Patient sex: F
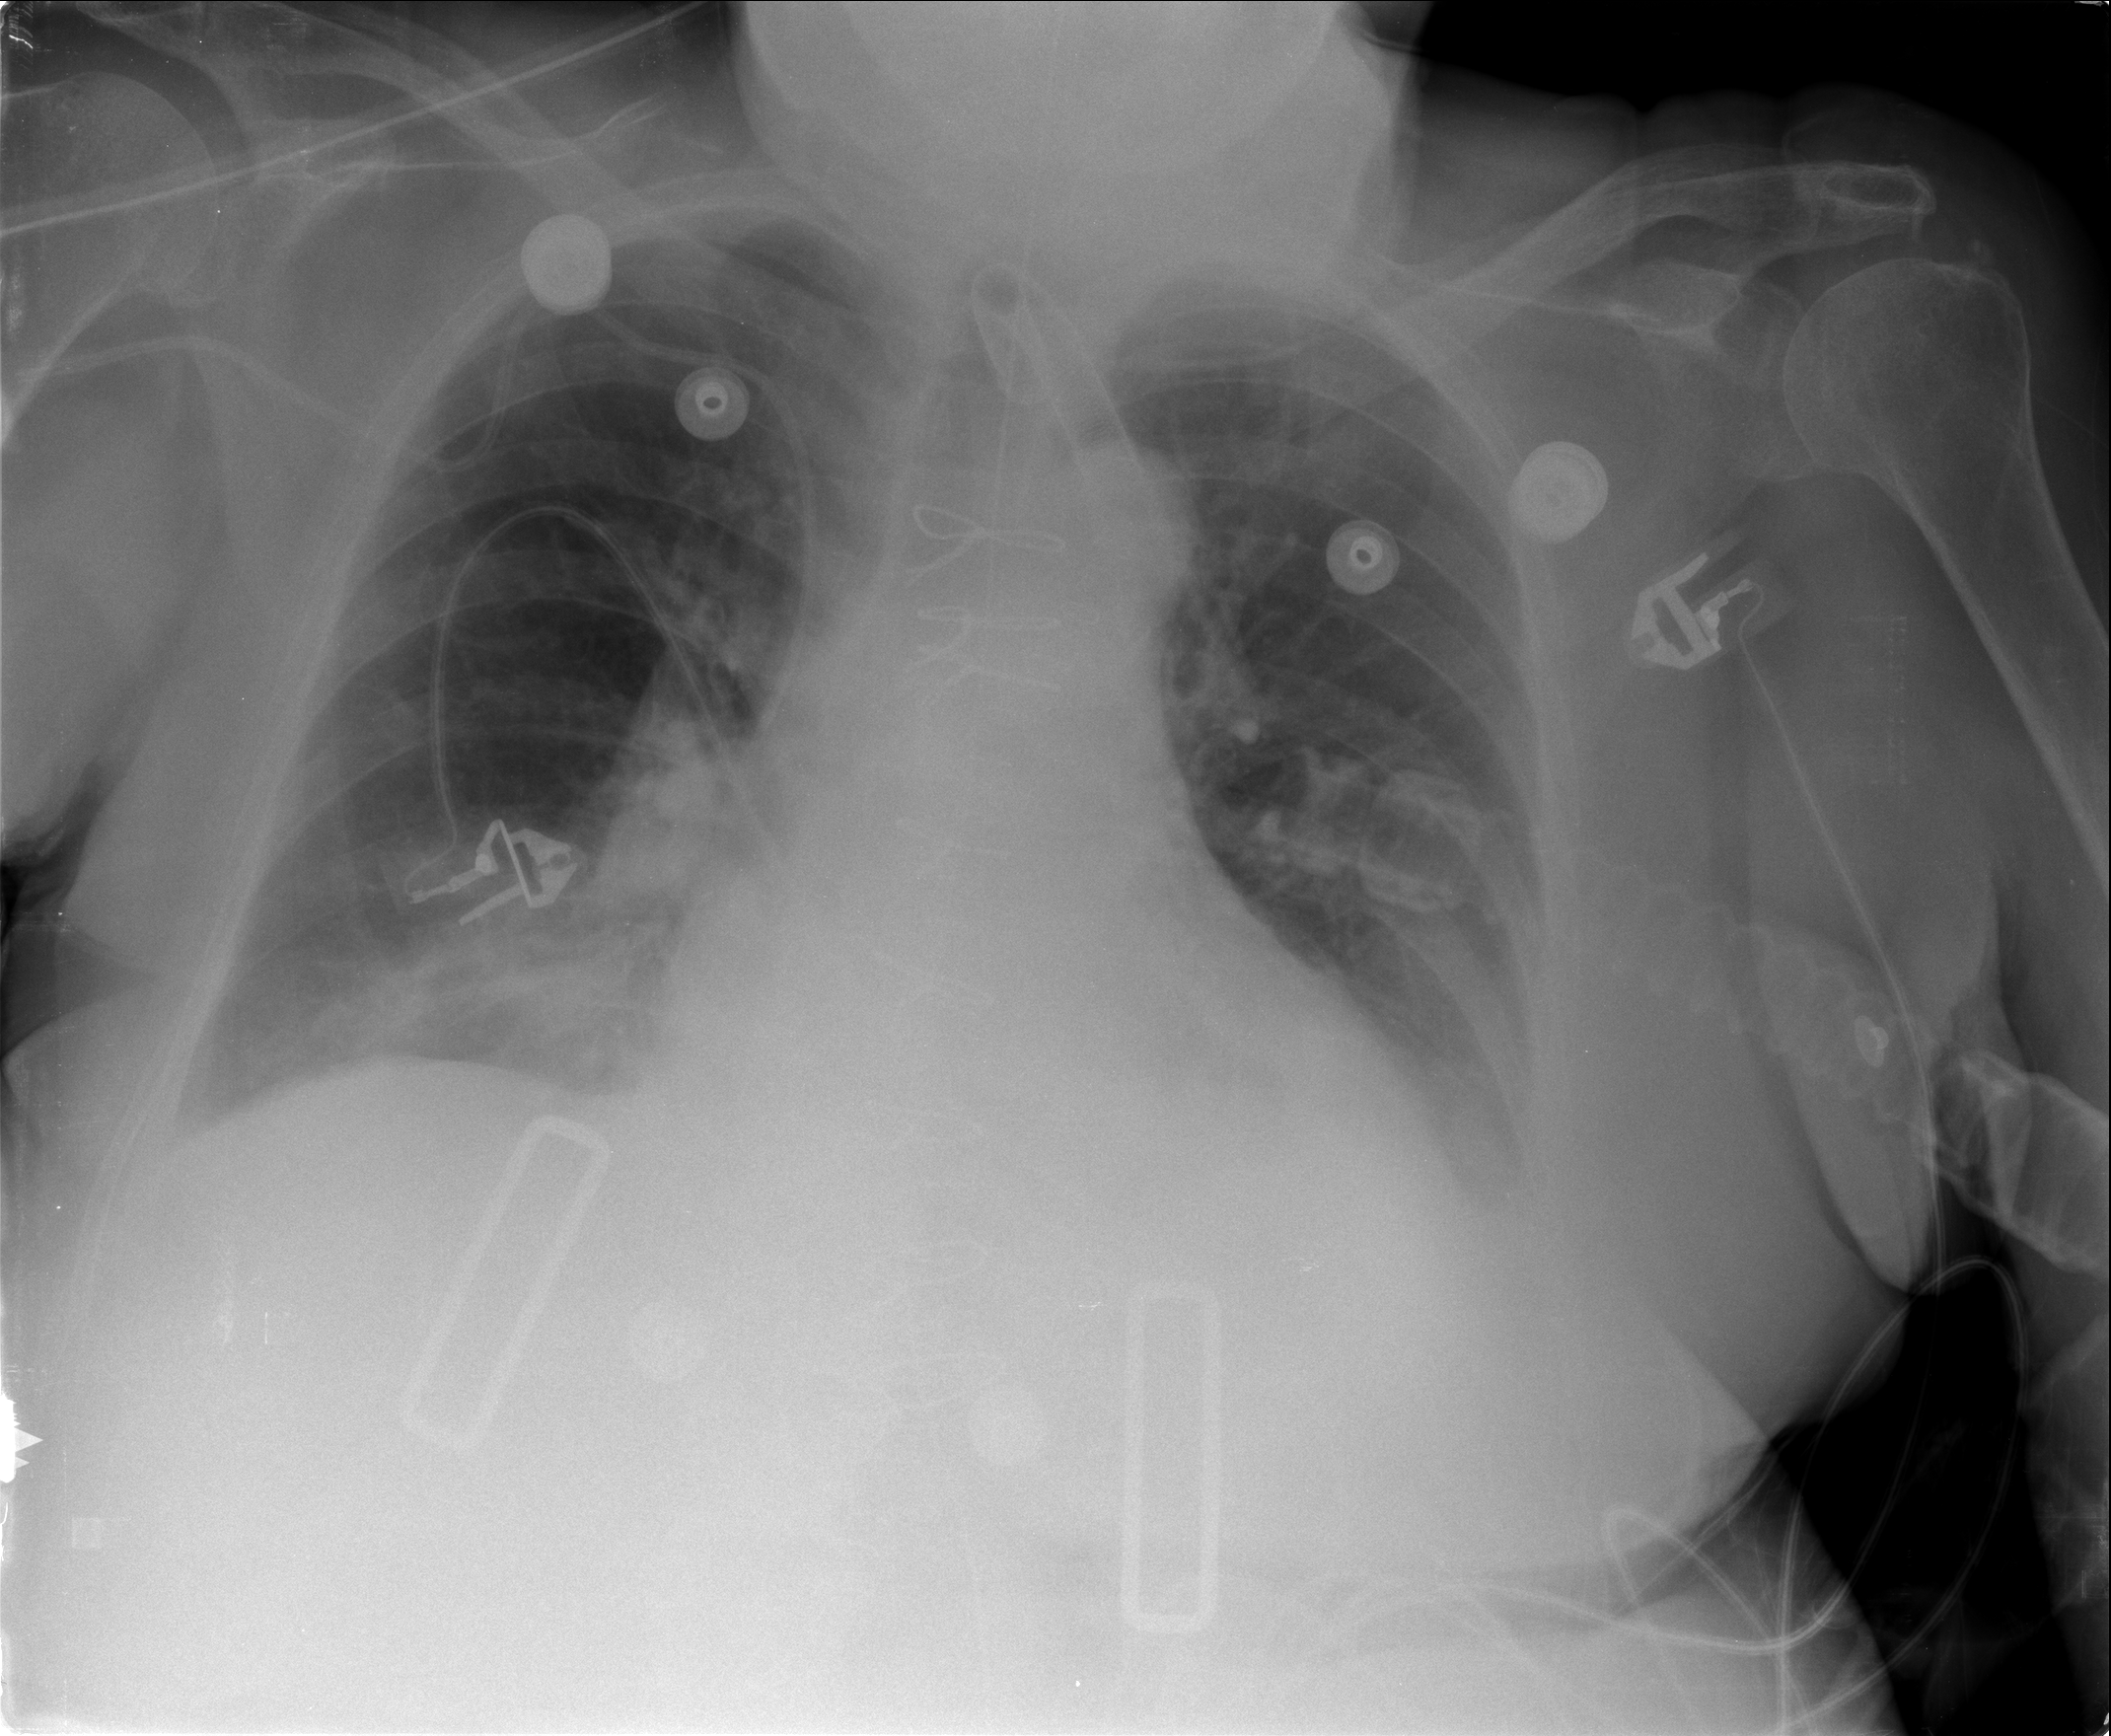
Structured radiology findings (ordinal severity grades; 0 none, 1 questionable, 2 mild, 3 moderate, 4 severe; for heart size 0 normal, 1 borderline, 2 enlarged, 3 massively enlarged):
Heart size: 2
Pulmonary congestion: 0
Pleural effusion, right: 2
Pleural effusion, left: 2
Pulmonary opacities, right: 0
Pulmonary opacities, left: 0
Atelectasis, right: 2
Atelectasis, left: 2